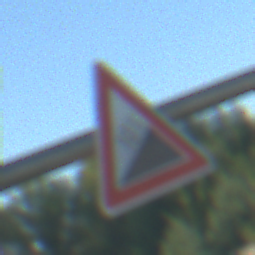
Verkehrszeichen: Steigung10
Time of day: MorningAfternoon
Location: Outdoor (Nature)
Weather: Clear
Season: NotSpecified
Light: Natural